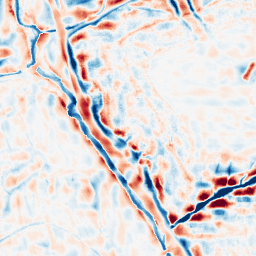
Category: wavelet
Decomposition family: wavelet_dwt
Decomposition parameters: wavelet: db4
level: 4
Upsampling method: lanczos
Upsampling parameters: scale: 2
Upsampling scale: 2